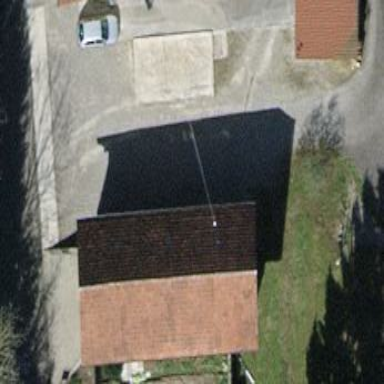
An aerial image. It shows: Shed.